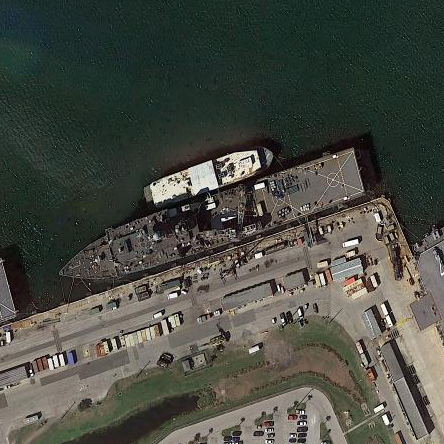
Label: Whitby_Island-class_dock_landing_ship